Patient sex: M
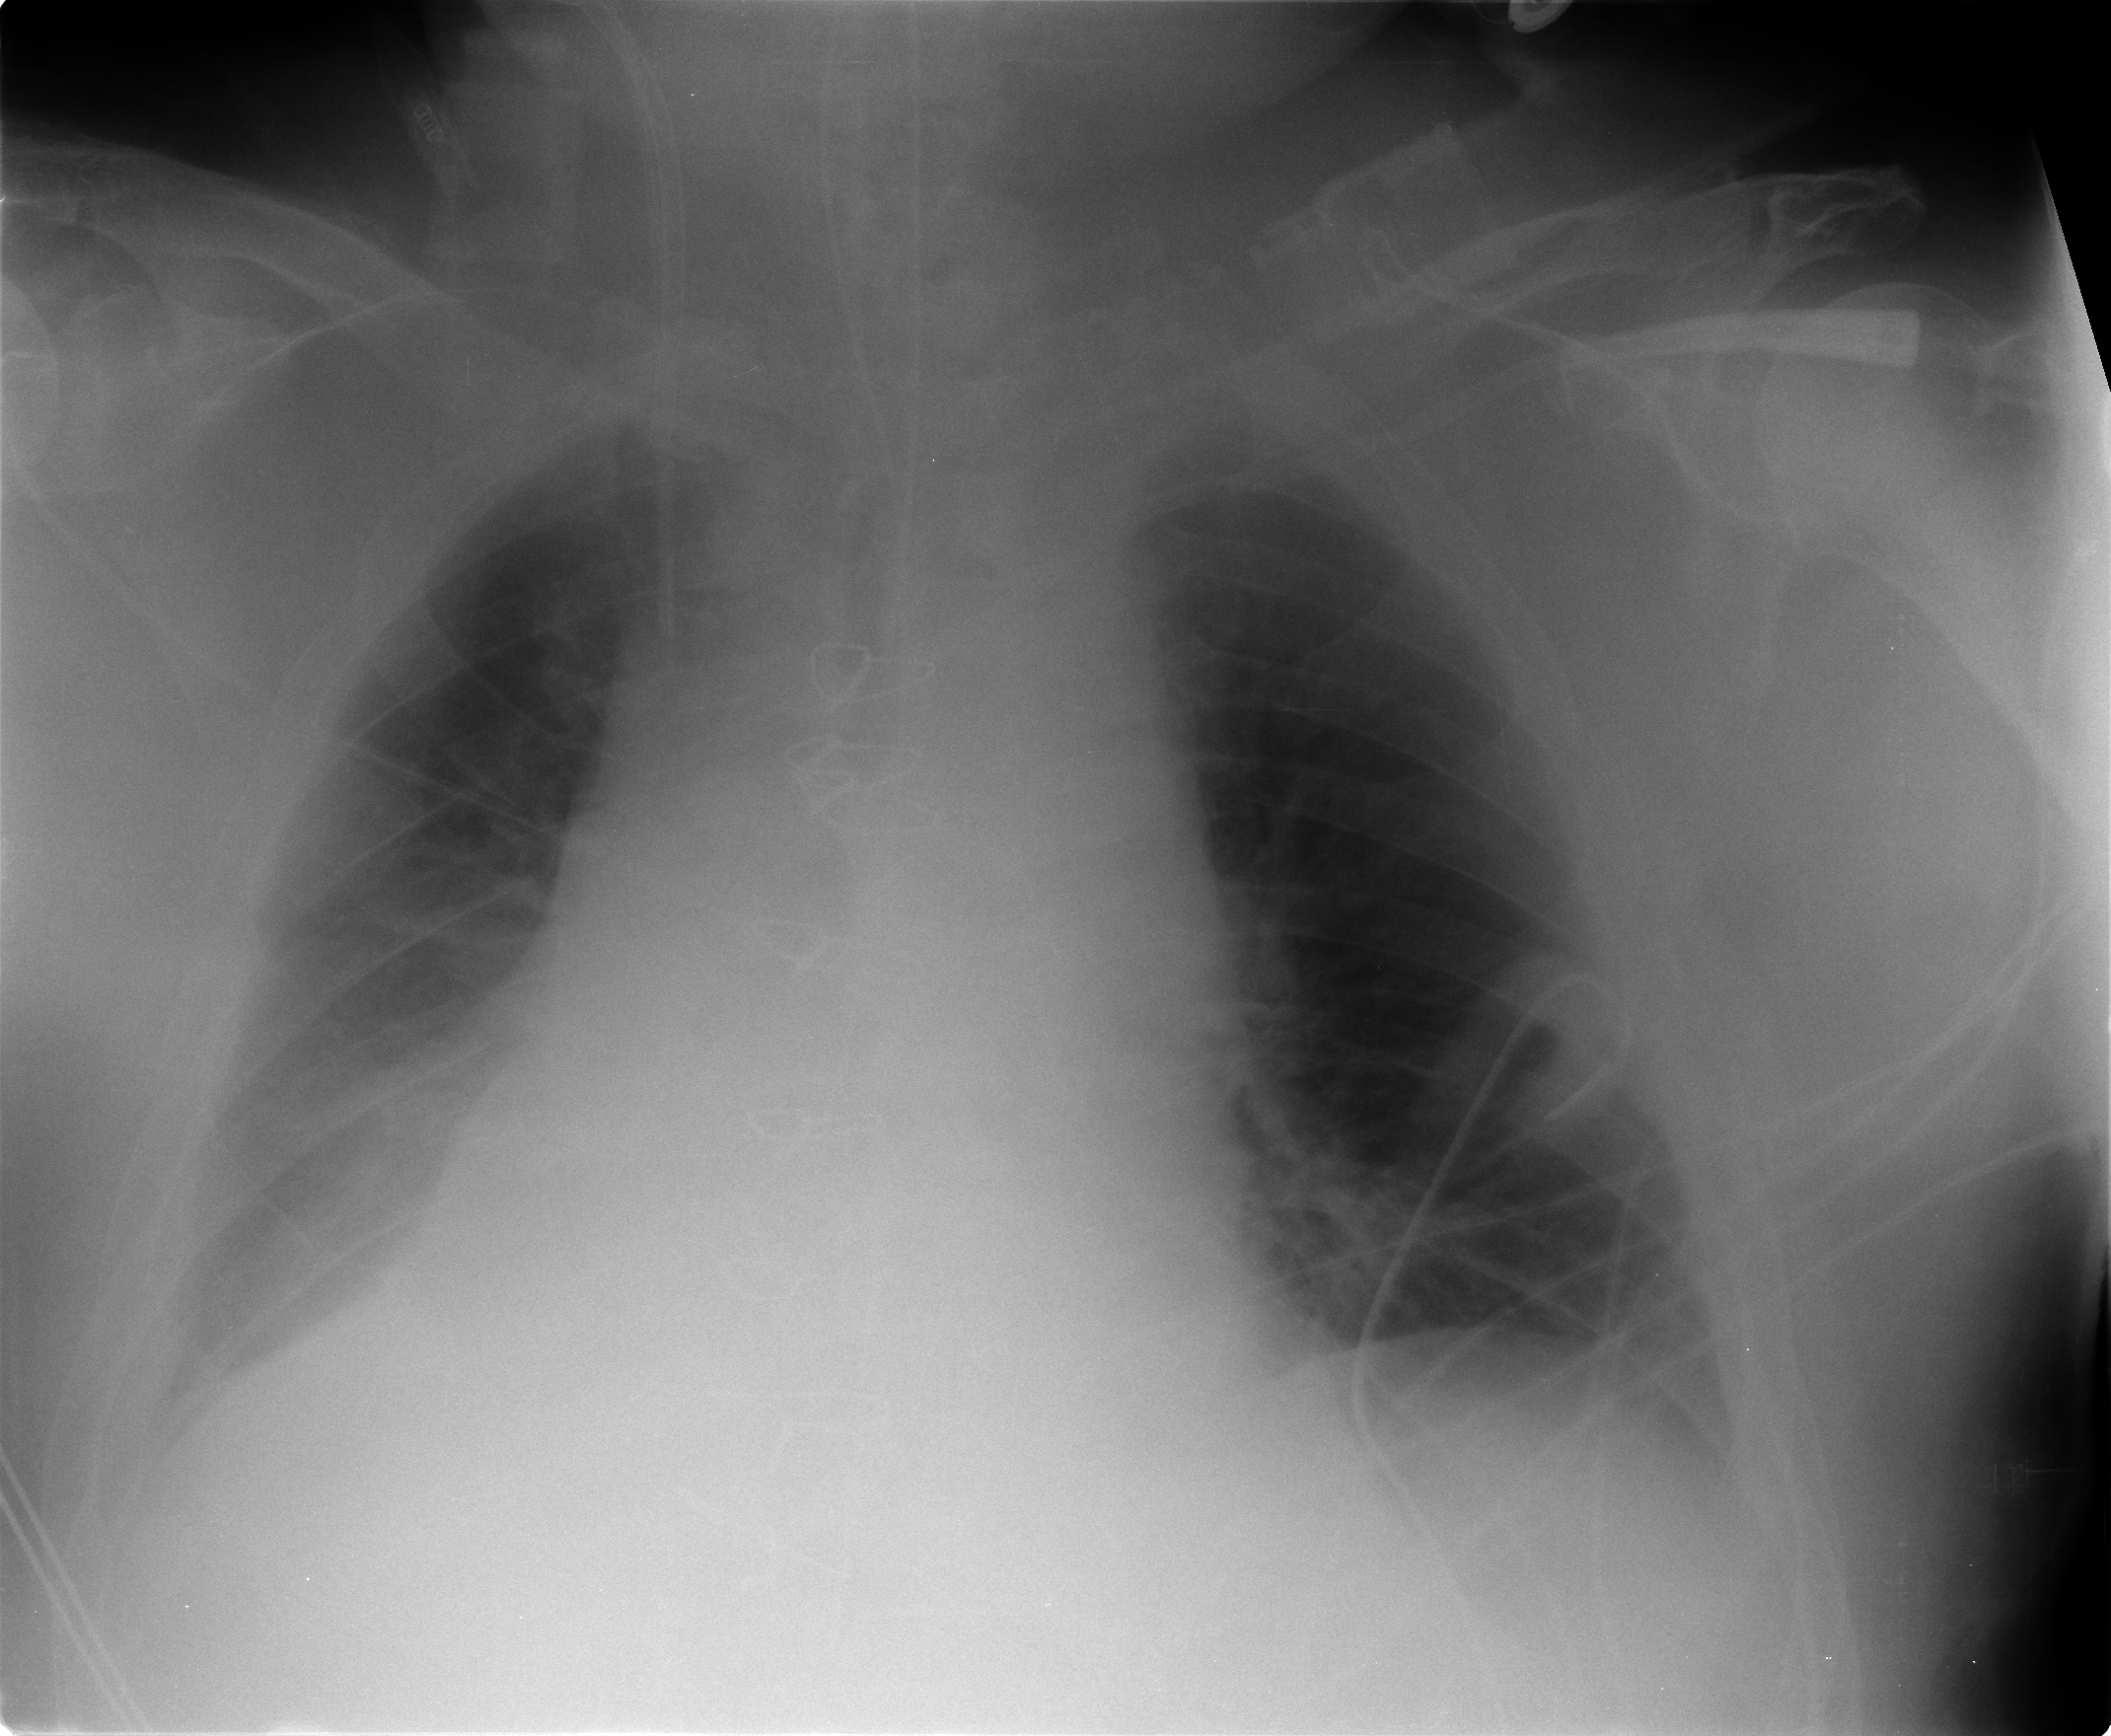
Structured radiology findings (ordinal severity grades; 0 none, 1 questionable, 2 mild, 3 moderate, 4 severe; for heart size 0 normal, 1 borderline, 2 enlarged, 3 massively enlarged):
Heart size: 3
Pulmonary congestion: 2
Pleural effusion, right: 2
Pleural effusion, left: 2
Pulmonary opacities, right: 0
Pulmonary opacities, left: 0
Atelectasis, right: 1
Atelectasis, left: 2